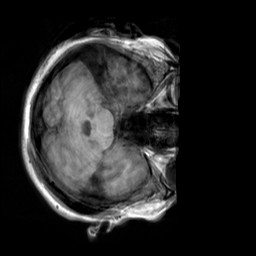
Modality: T1w
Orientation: axial
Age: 30
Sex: female
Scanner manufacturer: siemens
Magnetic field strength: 3 T
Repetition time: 2.3 s
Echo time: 0.00303 s